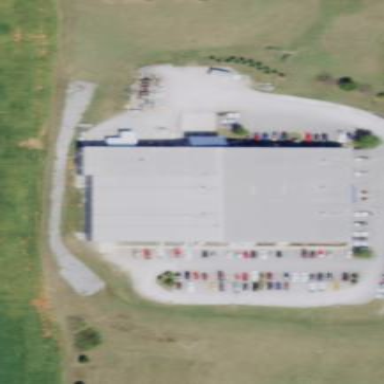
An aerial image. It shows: Industrial building.